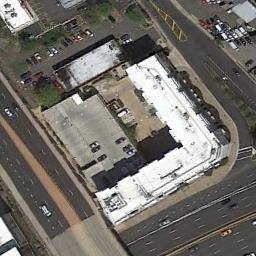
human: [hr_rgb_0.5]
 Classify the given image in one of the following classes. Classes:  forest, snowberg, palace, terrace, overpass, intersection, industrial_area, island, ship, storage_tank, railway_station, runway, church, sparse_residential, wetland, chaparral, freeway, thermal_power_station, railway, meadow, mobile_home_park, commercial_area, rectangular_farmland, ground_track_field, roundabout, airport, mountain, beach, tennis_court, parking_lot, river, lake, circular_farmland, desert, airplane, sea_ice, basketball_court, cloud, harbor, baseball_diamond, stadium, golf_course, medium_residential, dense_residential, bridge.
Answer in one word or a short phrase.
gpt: commercial_area